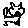
Label: cat